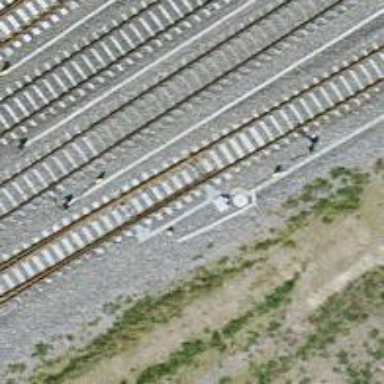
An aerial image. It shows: Railway switch.